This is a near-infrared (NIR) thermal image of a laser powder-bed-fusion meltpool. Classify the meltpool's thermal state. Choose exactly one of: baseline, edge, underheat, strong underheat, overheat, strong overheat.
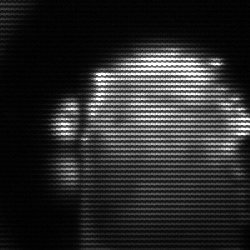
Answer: baseline